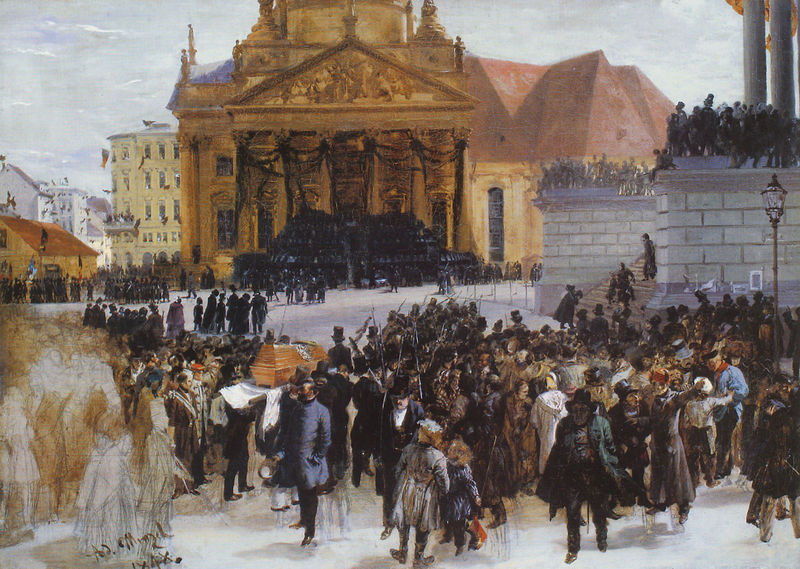
Titel: Aufbahrung der Märzgefallenen
Künstler: Adolph Menzel
Institution: Hamburg, Kunsthalle
Schlagwörter: gemälde, mann, menschen, hut, hüte, laterne, männer, schwarz, skizze, säule, säulen, dach, gebäude, schnee, malerei, masse, menge, versammlung, zylinder, tod, tot, trauer, häuser, kalt, kirche, oper, theater, deutschland, zuschauer, fahne, mauer, winter, platz, figuren, treppe, revolution, menschenmenge, marsch, unvollendet, beerdigung, sarg, andacht, bettler, prozession, unfertig, trauernde, monument, kirhce, semper, semperoper, grablege, trauerfeier, beisetzung, befreiung, belgien, trauermarsch, tgemälde